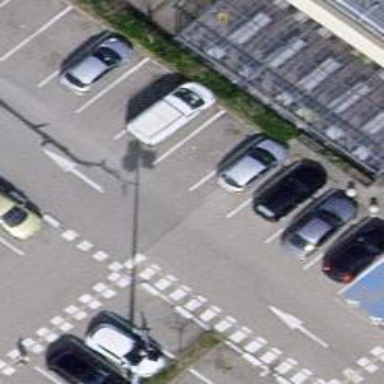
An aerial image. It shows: Asphalt parking aisle road.